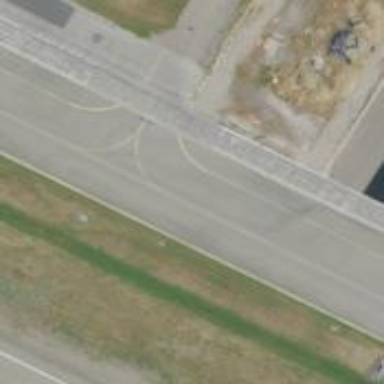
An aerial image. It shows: Image of taxiway at airport.